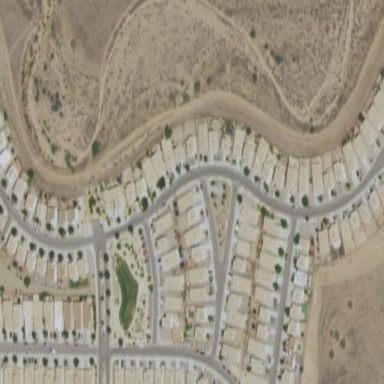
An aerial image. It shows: This residential area consists of single-family homes.